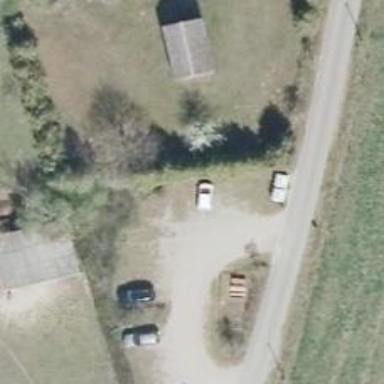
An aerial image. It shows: Parking area where caravans are allowed.